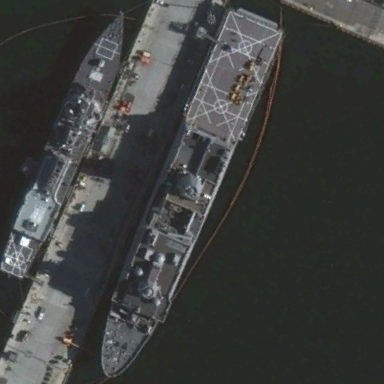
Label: combat